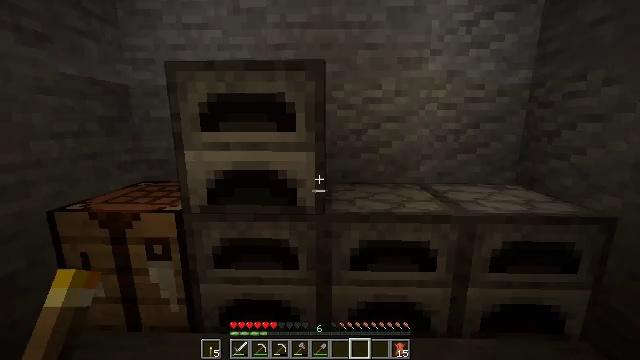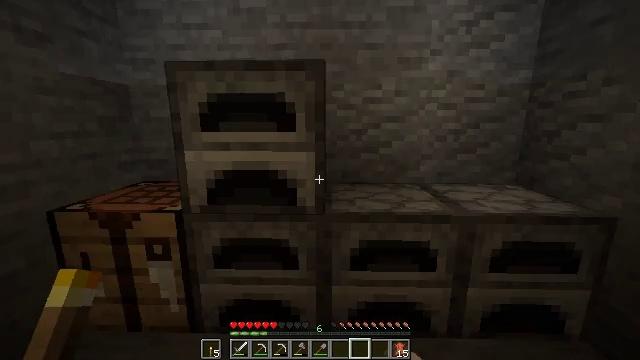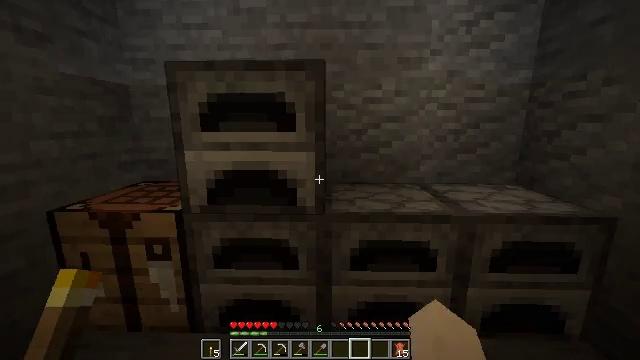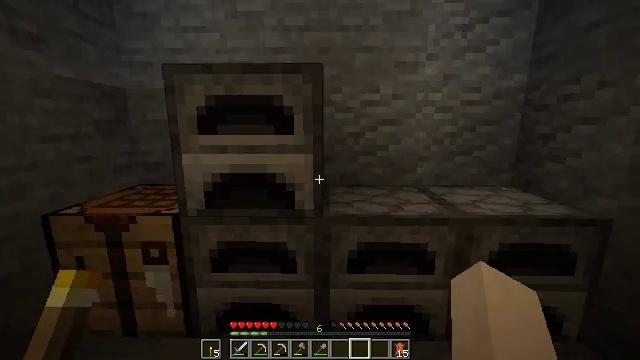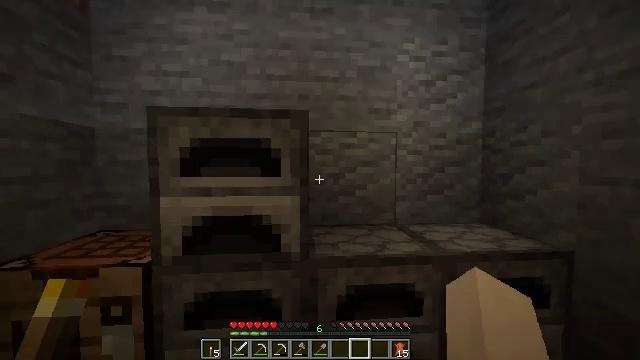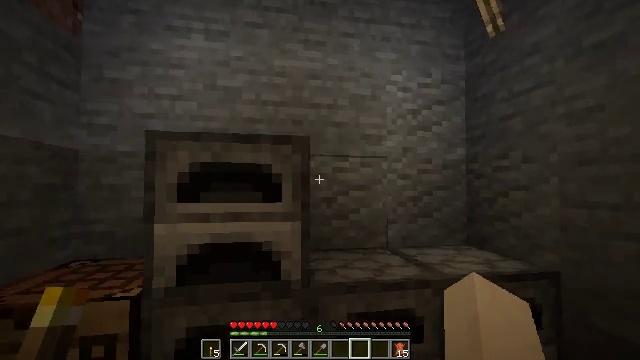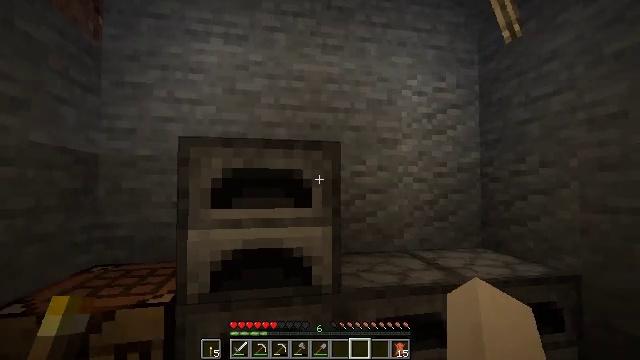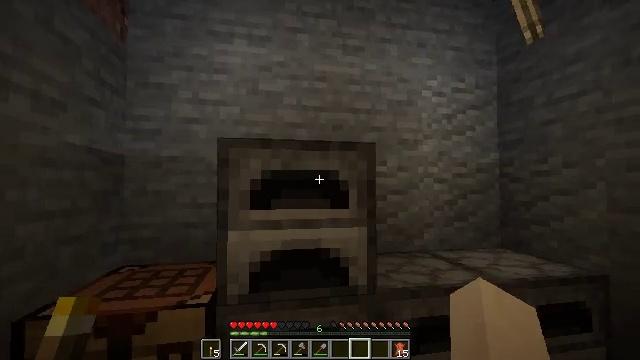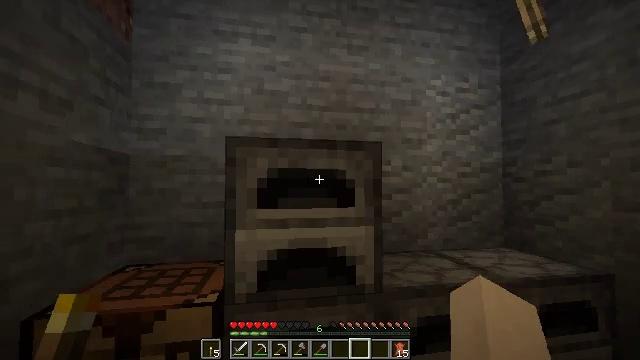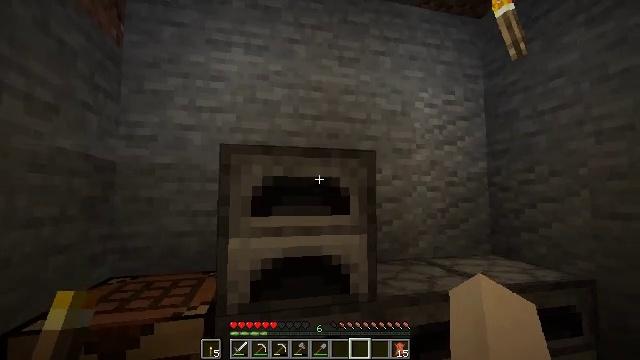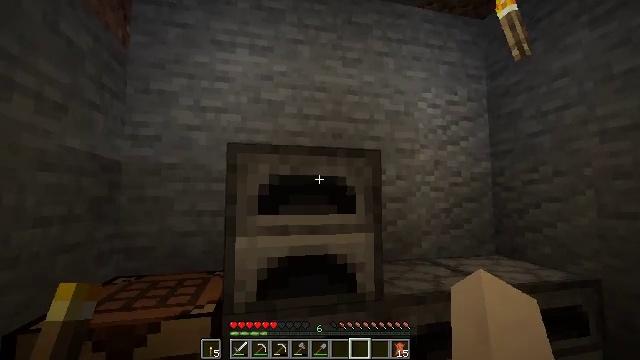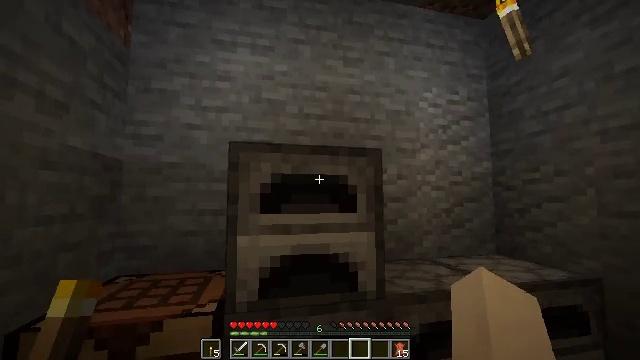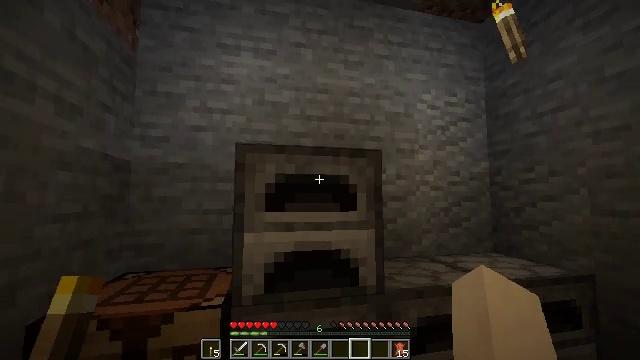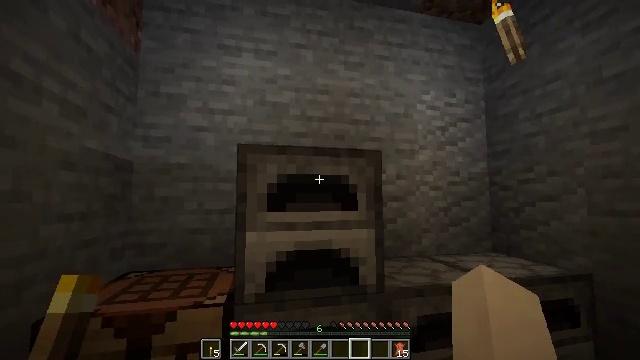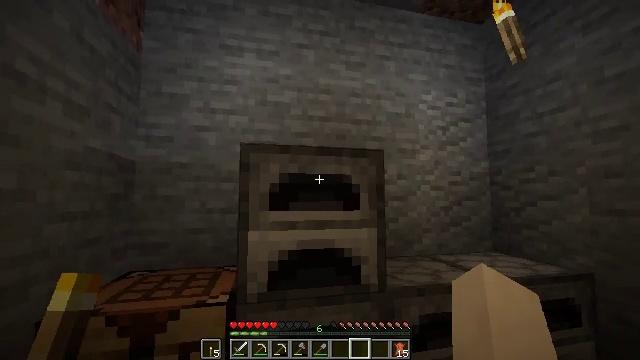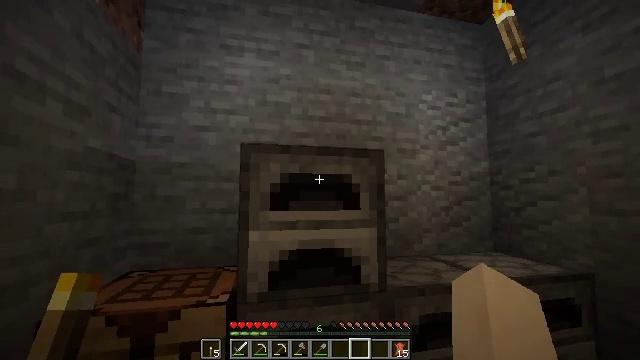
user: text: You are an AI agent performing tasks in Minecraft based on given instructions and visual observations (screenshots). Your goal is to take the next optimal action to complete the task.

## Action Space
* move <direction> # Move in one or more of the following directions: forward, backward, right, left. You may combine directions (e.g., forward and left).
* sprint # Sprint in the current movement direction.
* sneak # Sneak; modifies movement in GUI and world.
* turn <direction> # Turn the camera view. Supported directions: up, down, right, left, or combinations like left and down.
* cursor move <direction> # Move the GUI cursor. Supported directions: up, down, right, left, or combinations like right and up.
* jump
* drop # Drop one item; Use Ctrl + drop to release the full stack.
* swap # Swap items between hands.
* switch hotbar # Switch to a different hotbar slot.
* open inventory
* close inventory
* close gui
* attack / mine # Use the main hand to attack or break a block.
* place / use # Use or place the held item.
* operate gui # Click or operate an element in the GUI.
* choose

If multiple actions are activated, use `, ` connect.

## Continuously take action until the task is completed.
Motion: motion action
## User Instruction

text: Combine leather in the crafting table to craft a leather chestplate.
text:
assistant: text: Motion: no_op
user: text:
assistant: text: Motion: no_op
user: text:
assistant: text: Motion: move left
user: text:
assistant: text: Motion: move left, turn right and up
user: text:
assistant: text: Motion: move left, turn right and up
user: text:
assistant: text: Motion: move left
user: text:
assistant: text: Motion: no_op
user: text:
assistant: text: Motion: no_op
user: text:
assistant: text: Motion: turn right and up
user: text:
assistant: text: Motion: no_op
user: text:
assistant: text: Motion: no_op
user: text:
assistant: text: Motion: move back
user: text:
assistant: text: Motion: no_op
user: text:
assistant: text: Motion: no_op
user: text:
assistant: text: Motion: no_op
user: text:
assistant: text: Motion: no_op
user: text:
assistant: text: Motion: no_op
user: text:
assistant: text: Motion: no_op
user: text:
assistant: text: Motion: no_op
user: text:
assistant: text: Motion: no_op
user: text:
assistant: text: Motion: no_op
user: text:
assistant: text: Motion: no_op
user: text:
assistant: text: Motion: no_op
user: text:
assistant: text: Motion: no_op
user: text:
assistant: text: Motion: no_op
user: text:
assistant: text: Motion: no_op
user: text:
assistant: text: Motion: no_op
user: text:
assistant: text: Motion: no_op
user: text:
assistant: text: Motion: no_op
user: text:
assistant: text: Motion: no_op